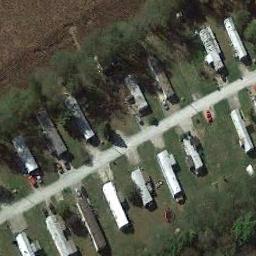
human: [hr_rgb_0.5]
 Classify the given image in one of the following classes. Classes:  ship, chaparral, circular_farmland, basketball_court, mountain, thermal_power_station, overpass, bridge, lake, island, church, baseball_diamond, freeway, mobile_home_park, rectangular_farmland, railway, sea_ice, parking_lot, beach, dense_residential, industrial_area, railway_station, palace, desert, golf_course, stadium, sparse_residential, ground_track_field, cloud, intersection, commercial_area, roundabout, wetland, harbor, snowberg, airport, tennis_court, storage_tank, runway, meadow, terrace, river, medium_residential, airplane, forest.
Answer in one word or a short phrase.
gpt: mobile_home_park